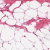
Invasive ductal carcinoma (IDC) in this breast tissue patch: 0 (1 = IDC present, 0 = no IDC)